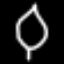
Label: leaf